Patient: sex M, age 60
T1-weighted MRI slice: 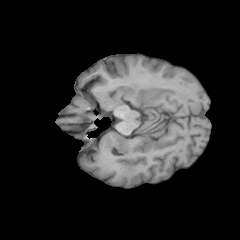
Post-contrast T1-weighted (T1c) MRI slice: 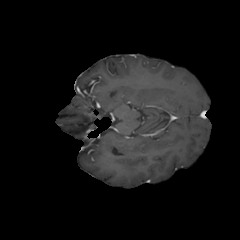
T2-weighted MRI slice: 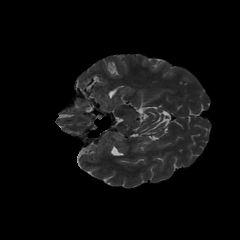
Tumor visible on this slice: no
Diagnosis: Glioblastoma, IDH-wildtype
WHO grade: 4